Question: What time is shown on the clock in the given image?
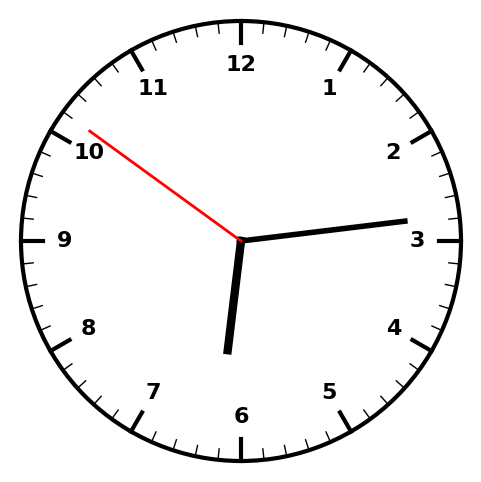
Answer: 06:13:51